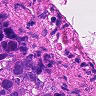
Metastatic tissue present: yes